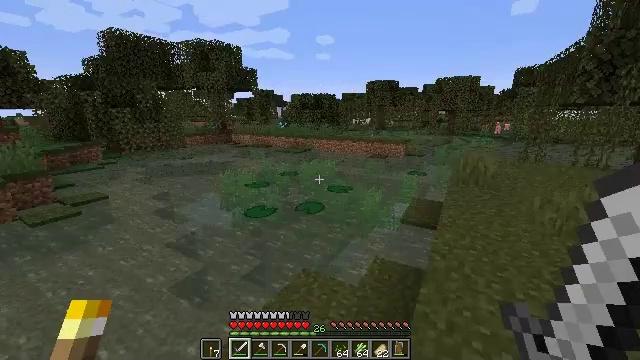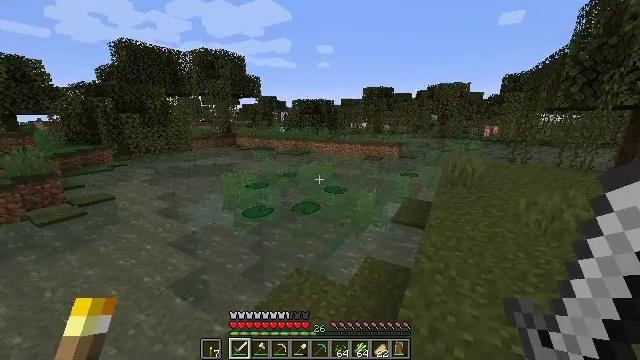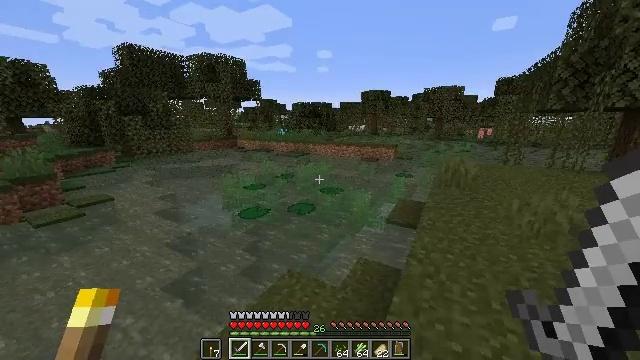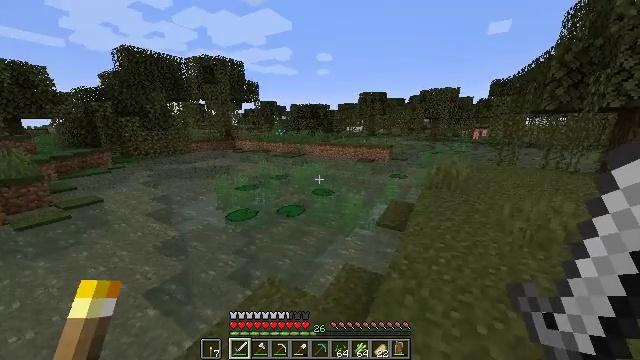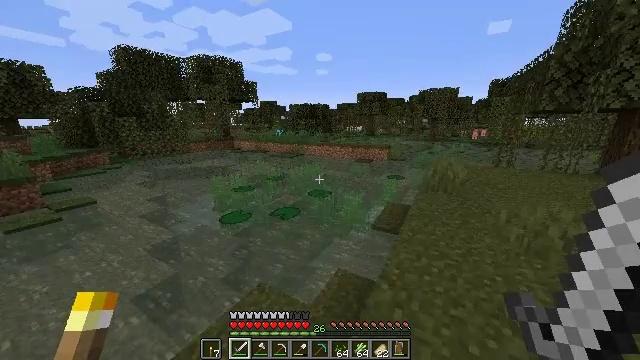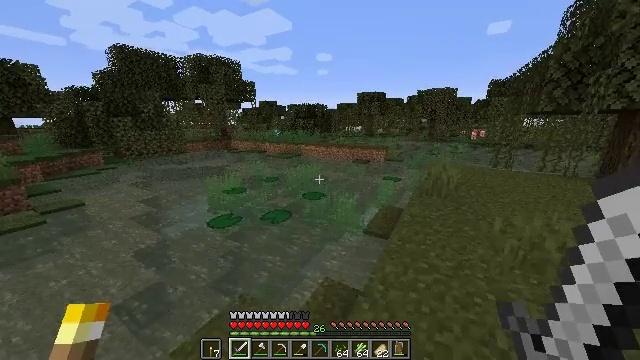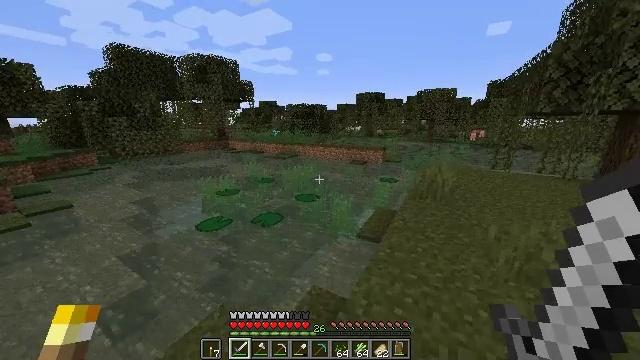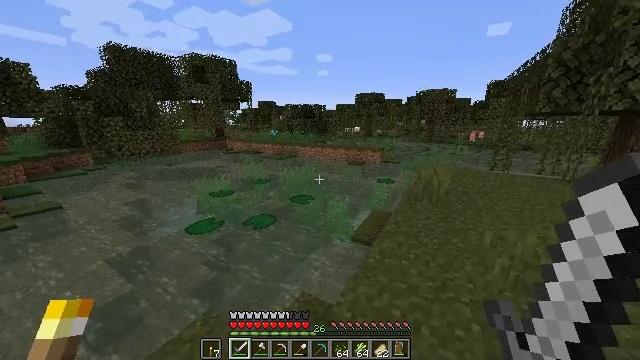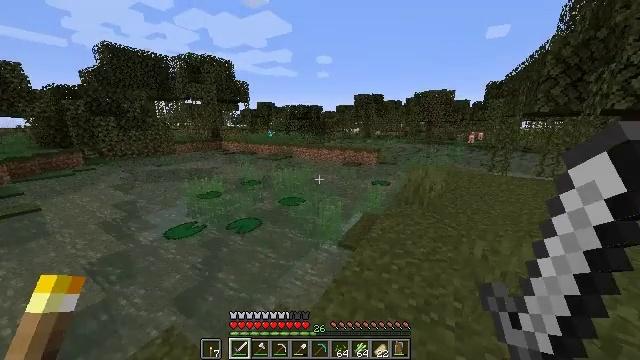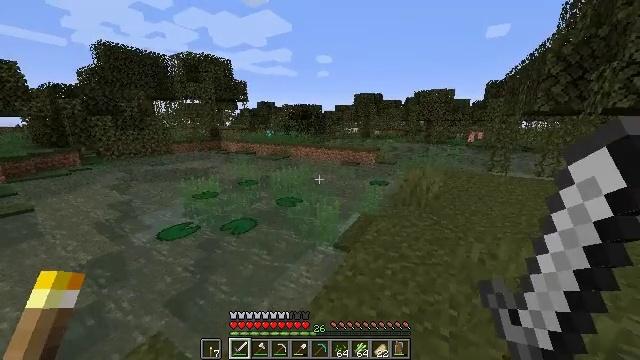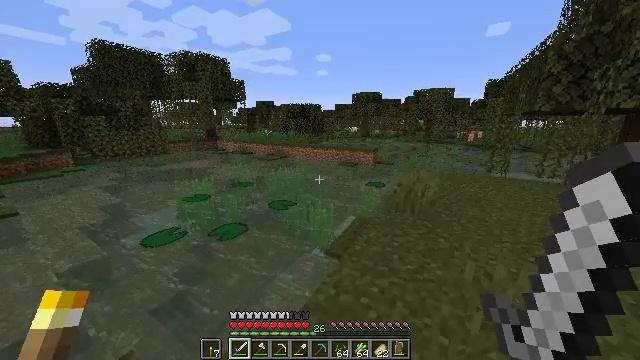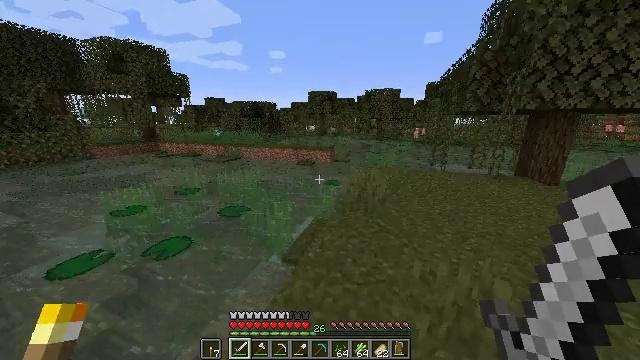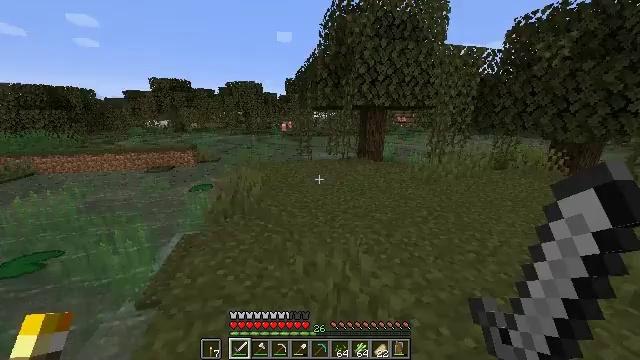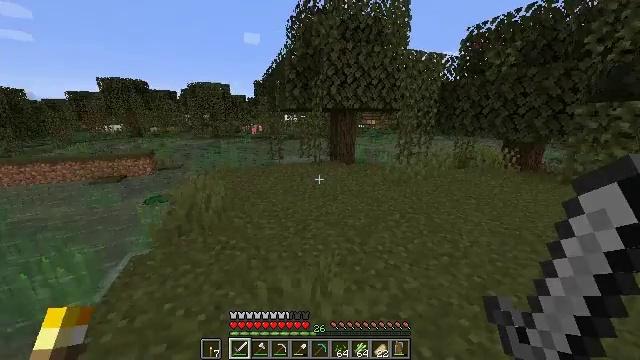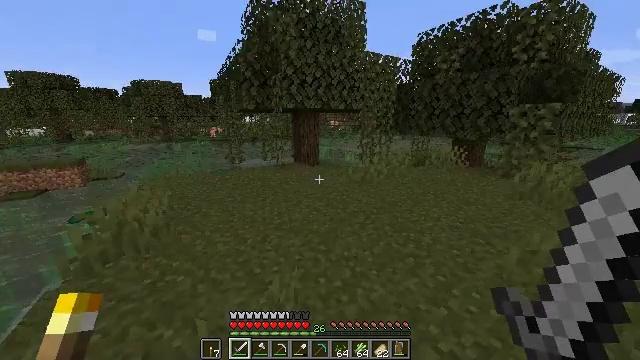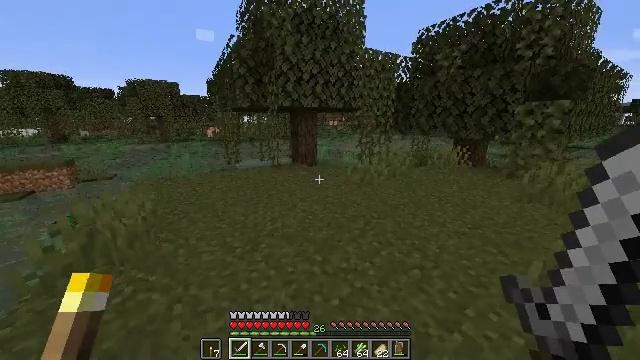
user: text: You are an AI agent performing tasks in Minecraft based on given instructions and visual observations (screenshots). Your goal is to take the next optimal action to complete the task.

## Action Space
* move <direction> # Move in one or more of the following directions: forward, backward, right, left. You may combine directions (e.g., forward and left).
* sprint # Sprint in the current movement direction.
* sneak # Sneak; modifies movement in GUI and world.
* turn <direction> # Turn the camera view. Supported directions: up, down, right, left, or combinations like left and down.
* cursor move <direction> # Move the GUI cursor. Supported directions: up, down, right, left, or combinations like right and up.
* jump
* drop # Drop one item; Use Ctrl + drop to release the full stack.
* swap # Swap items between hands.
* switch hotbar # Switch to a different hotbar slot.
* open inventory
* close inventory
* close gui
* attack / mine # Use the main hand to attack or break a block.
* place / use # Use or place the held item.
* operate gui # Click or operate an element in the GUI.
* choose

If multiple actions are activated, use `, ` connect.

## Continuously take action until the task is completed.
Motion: motion action
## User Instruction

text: Break the sugar cane.
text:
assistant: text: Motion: move forward and move right, sprint
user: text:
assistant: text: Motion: move forward and move right, sprint
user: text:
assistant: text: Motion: move forward and move right, sprint
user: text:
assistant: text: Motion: move forward and move right, sprint
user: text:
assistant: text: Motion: move forward and move right, sprint
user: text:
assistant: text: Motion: move forward and move right, sprint
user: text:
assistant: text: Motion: move forward and move right, sprint
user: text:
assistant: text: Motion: move forward and move right, sprint
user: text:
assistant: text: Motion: move forward and move right, sprint
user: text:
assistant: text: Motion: move forward and move right, sprint
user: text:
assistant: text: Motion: move forward and move right, sprint, turn right
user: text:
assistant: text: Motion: move forward and move right, sprint, turn right and down
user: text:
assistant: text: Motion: move forward and move right, sprint, turn right
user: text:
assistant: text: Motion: move forward, sprint, turn right
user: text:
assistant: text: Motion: move forward, sprint
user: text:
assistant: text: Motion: move forward, sprint
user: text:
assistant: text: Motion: move forward, sprint
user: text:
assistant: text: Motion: move forward, sprint
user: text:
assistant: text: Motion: move forward, sprint
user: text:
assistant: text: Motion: move forward, sprint, turn right and up
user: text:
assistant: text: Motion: move forward, sprint, turn right
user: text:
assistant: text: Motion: move forward and move right, sprint, turn right
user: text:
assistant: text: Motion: move forward and move right, sprint
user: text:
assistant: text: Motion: move forward, sprint
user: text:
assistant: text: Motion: move forward, sprint
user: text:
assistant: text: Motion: move forward, sprint
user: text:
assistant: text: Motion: move forward and move left, sprint
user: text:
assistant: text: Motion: move forward and move left, sprint
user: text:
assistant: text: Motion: move forward and move left, sprint
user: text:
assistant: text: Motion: move forward, sprint